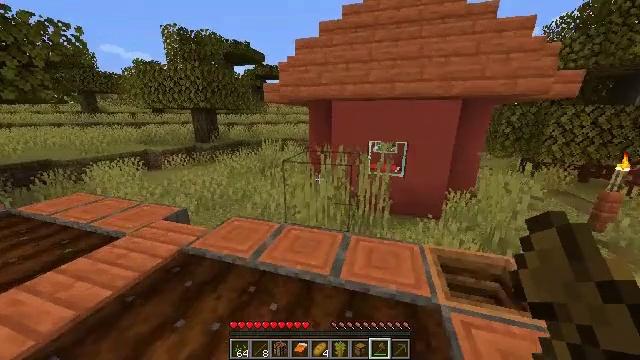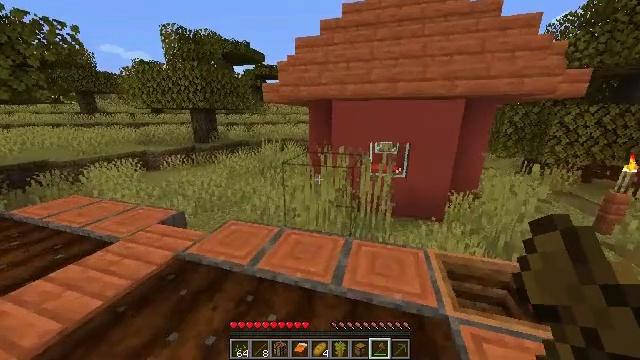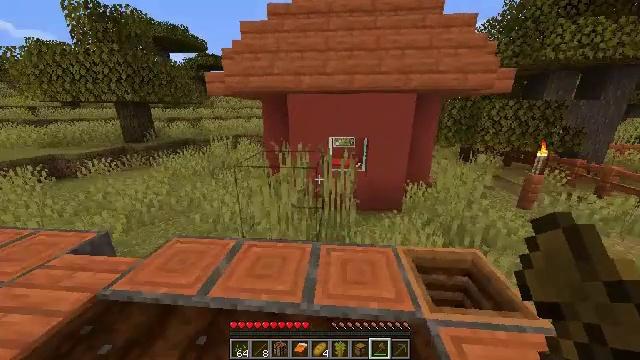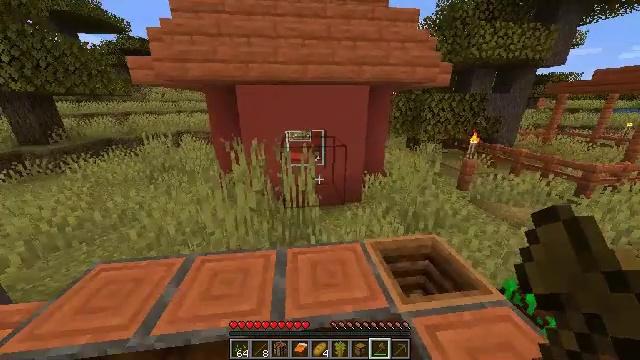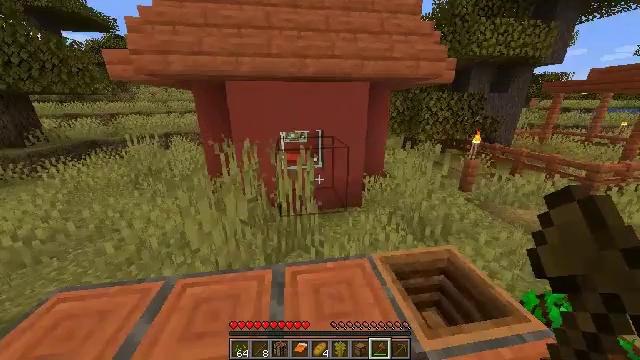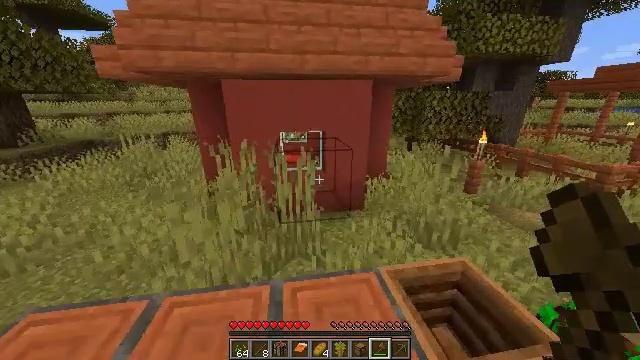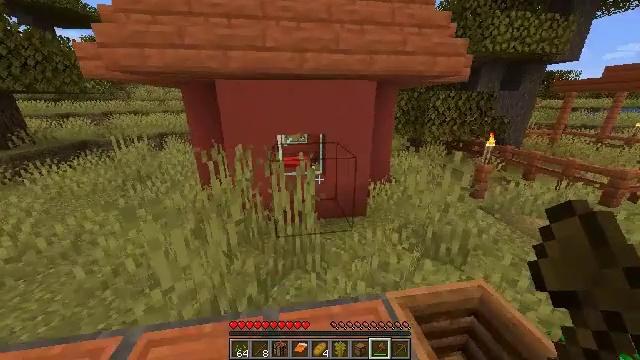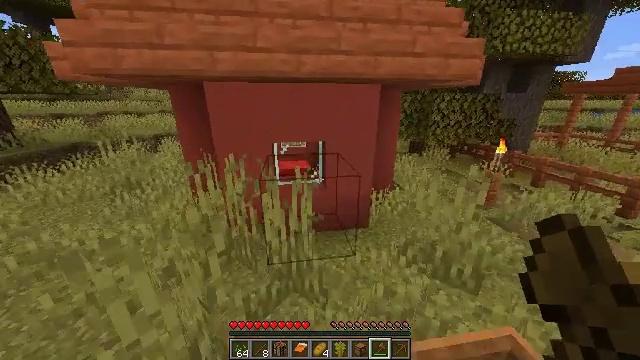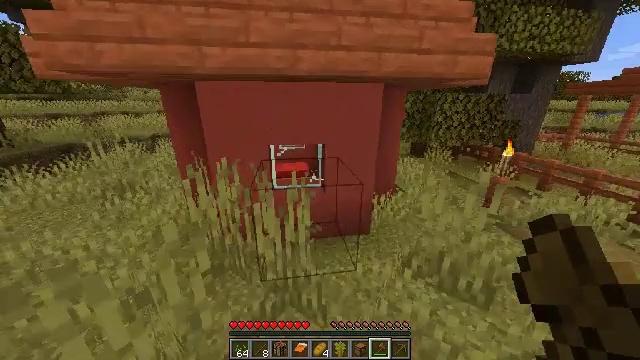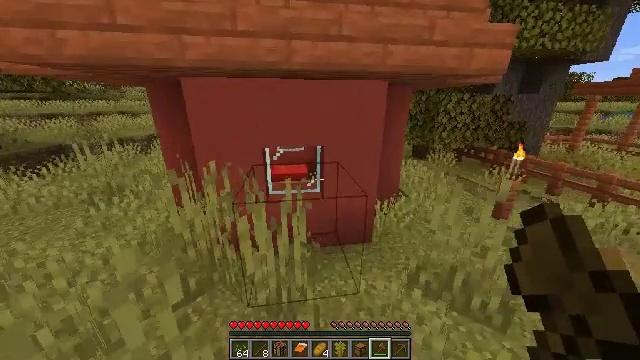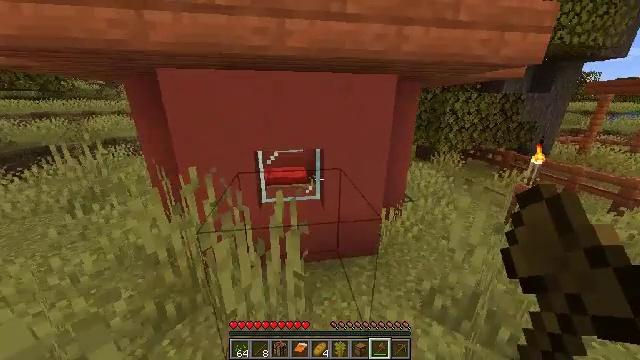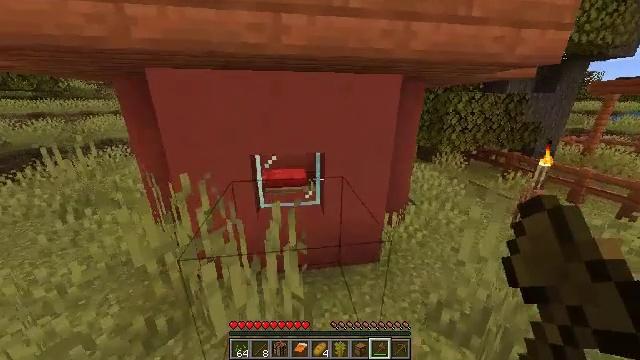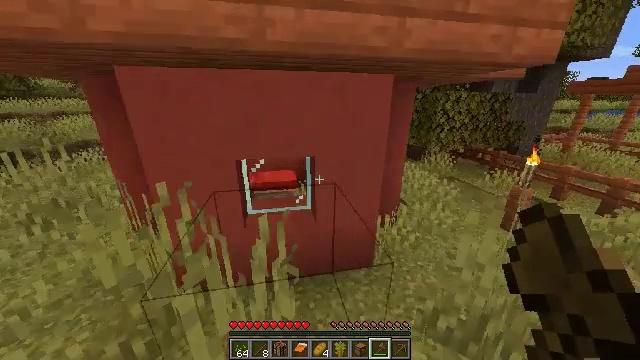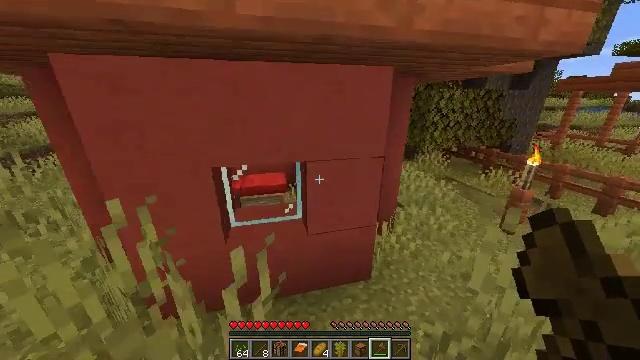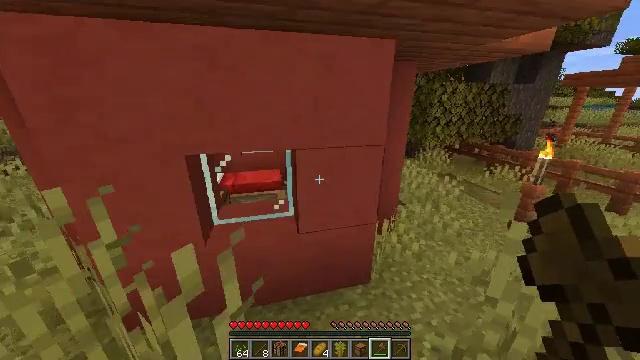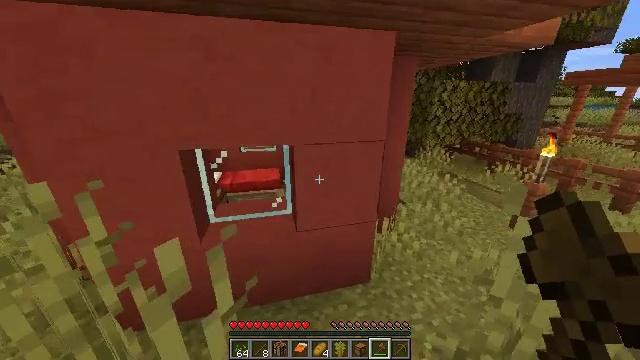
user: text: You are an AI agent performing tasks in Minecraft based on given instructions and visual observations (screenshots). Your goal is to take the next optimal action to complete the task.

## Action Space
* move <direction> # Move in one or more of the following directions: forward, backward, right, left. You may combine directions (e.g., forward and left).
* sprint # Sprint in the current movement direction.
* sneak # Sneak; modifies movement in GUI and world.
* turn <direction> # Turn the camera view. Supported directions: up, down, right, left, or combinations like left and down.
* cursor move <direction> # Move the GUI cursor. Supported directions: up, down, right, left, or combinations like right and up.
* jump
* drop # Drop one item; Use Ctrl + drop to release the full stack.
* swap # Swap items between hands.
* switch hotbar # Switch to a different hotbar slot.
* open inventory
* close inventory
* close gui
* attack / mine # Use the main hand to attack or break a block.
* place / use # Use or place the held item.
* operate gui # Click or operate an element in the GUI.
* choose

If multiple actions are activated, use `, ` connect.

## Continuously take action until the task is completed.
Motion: motion action
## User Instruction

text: Gather the chest from its place.
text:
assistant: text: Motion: move forward
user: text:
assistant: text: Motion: move forward, turn right and down
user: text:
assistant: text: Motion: move forward, turn right and down
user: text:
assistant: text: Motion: move forward, turn right
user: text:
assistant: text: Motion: move forward
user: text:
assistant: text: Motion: move forward
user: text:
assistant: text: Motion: move forward
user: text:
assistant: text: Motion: move forward
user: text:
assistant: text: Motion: move forward
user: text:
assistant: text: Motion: move forward
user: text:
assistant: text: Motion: move forward
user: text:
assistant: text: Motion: move forward, turn right
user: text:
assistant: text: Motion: move forward and move right, turn right
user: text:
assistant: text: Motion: move forward and move right
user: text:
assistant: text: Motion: move forward and move right
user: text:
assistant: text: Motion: move forward and move right
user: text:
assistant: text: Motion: move forward and move right
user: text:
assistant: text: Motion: move forward and move right
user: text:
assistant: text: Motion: move forward and move right
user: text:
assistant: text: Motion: move forward and move right, turn left
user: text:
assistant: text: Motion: move forward and move right
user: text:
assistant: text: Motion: move forward and move right
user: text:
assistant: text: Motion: move forward and move right
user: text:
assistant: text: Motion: move forward and move right, turn left
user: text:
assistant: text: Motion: move forward and move right, turn left
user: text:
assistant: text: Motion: move forward and move right, turn left
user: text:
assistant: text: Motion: move forward and move right, turn left
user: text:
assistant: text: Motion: move forward and move right, turn left
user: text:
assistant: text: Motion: move forward and move right, turn left
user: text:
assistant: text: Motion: move forward and move right, turn left